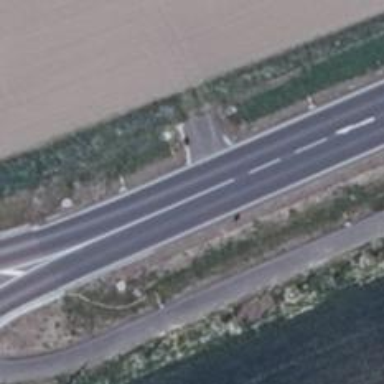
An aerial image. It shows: Primary road with asphalt surface.